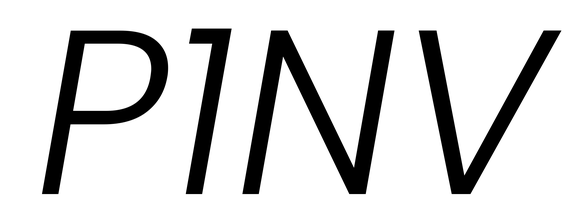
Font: Poppins-LightItalic